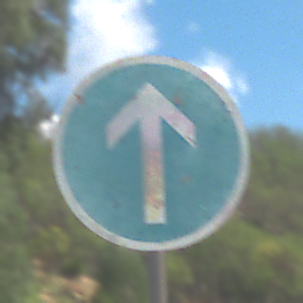
Verkehrszeichen: VorgeschriebeneFahrtrichtungGeradeaus
Umgebung: Outdoor, Nature
Tageszeit: Midday
Wetter: PartlyCloudy
Licht: Natural
Jahreszeit: Autumn
Kontrast: HighContrast